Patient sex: F
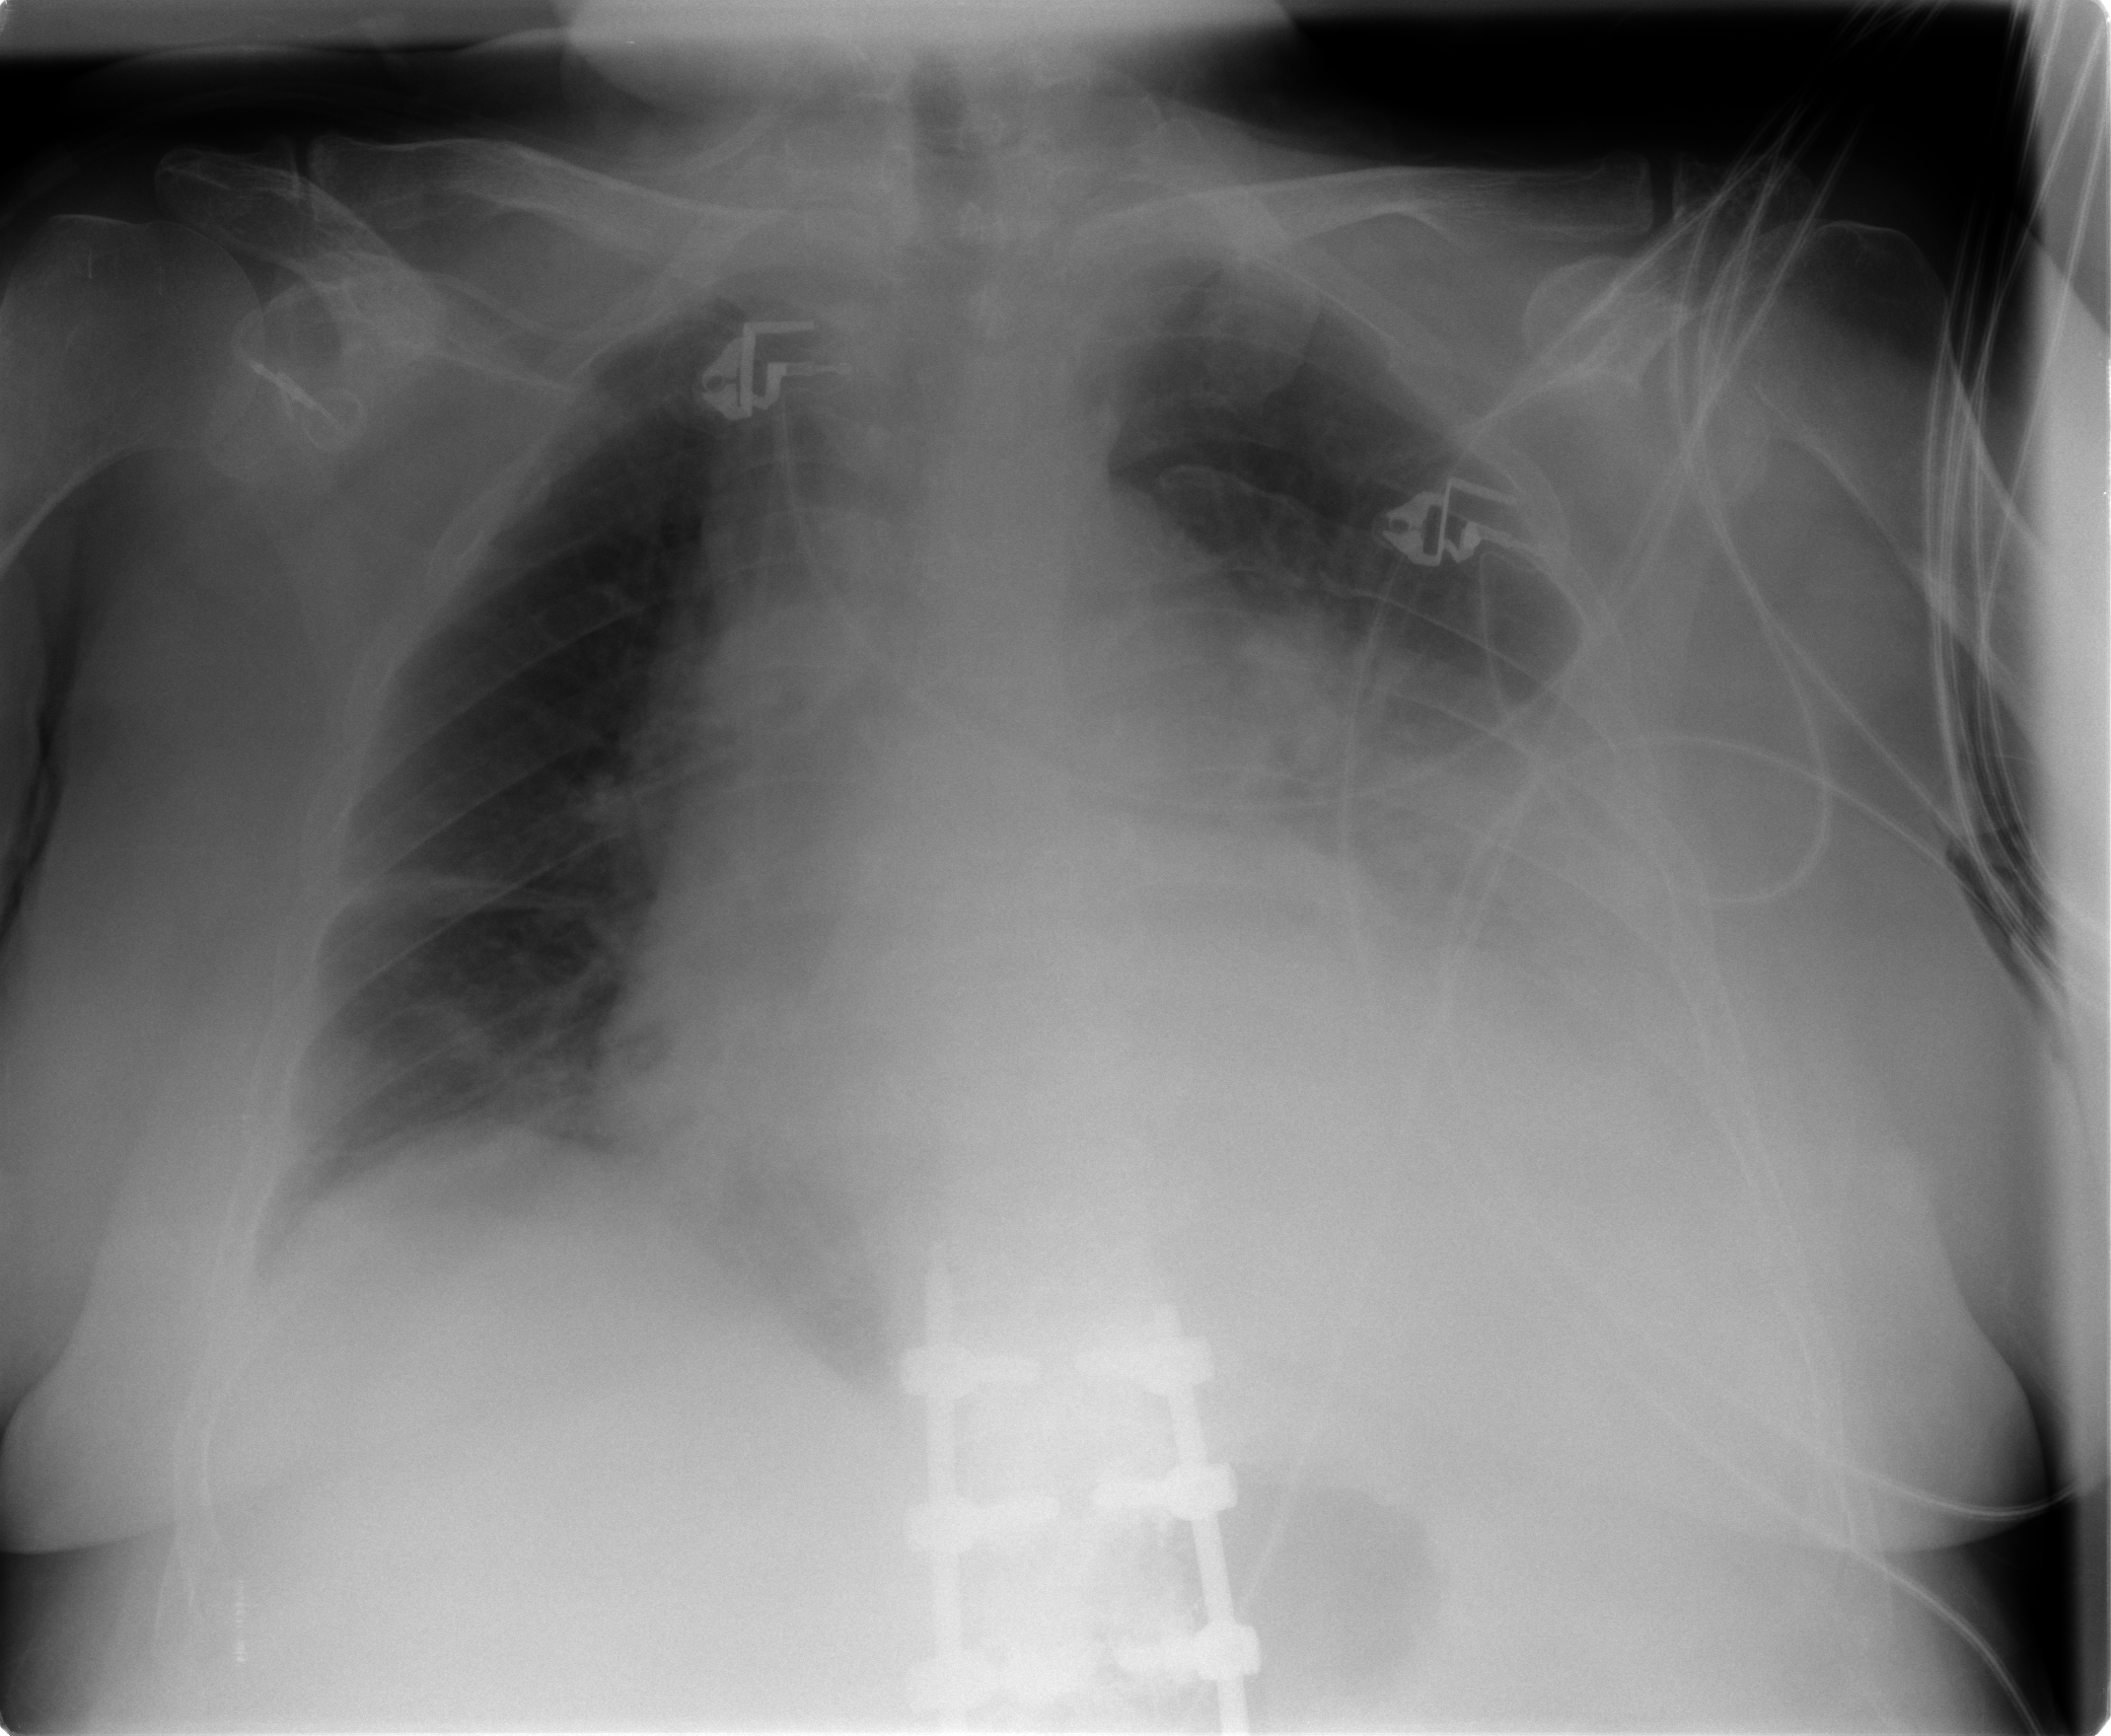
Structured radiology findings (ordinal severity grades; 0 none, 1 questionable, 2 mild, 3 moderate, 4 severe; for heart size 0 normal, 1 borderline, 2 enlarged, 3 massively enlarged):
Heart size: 3
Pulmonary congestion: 2
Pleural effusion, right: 0
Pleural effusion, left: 3
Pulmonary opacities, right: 1
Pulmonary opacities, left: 3
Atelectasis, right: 1
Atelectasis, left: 3